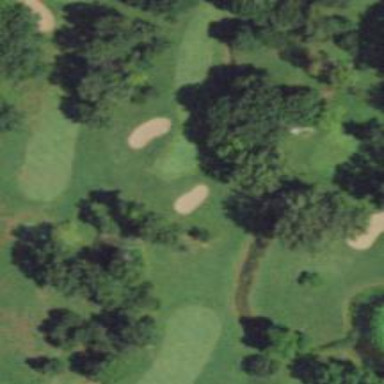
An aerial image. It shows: View of golf hole.